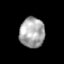
Tissue: skin
Cell type: Epithelial cells
Senescence score: 0.2227
Nuclear area (px): 733
Mean DAPI intensity: 168.754